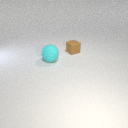
large cyan rubber sphere in front of small brown rubber cube